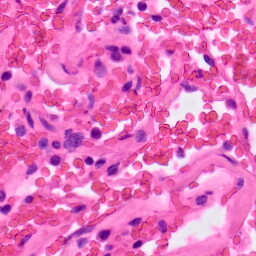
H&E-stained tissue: Lung